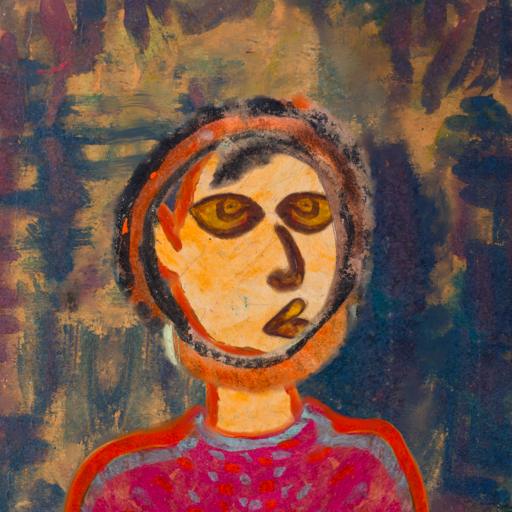
Background: InTheSun, Head And Neck Side: Experience, Face Side: Comrade, Bust: Sisters, Hair Side: Childish, Head Accessory: Blank, Second Necklace: Blank, Necklace: Blank, Baby: Blank